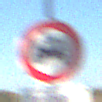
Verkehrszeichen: VerbotKraftwagen
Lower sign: SonstigeFahrzeugePersonengruppenFrei1
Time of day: MorningAfternoon
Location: Outdoor (Nature)
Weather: Clear
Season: Autumn
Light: Natural